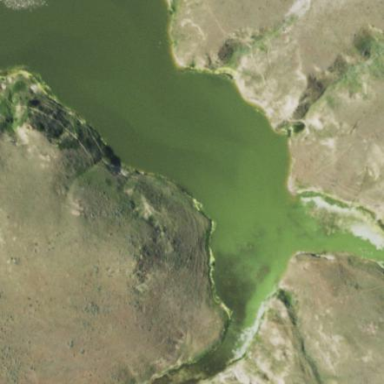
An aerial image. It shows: Reservoir.